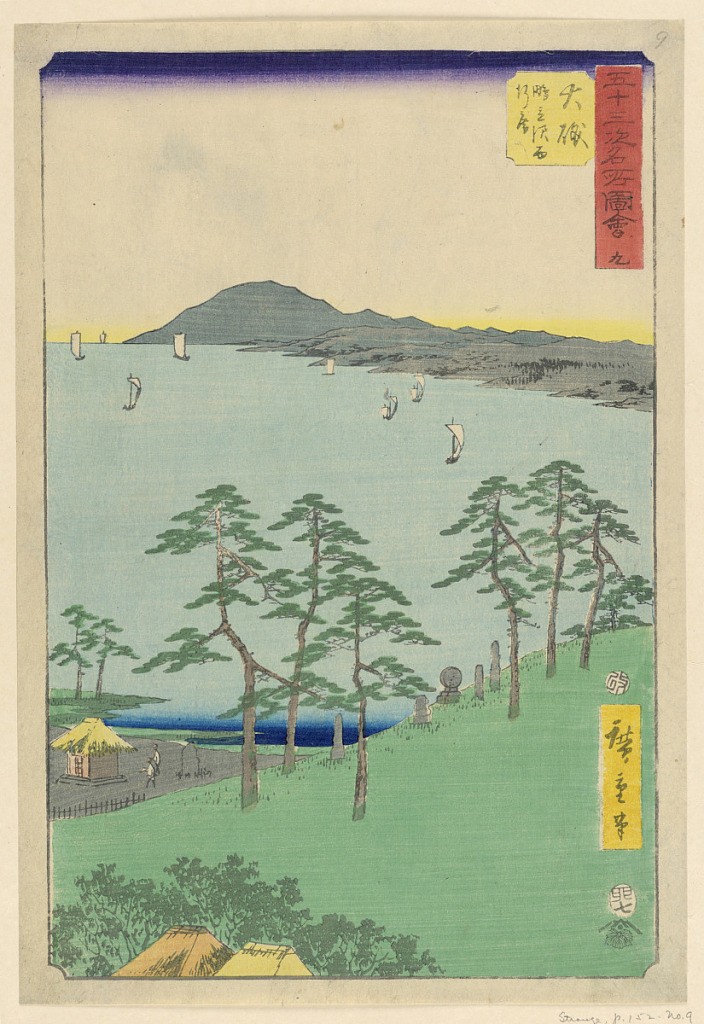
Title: Ocean View
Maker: Ando Hiroshige, Japanese, 1797–1858
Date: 1855
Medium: Woodblock print in colored ink on paper
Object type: Print
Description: This is a landscape view on a valley is overlooking the ocean through a birds eye view. The hillside shows a little cemetery just above two people below coming in to pay their respects. Beyond the sea are ships sailing near the horizon. Hiroshige employs the ombre effect through the colors of blue, green and yellow.